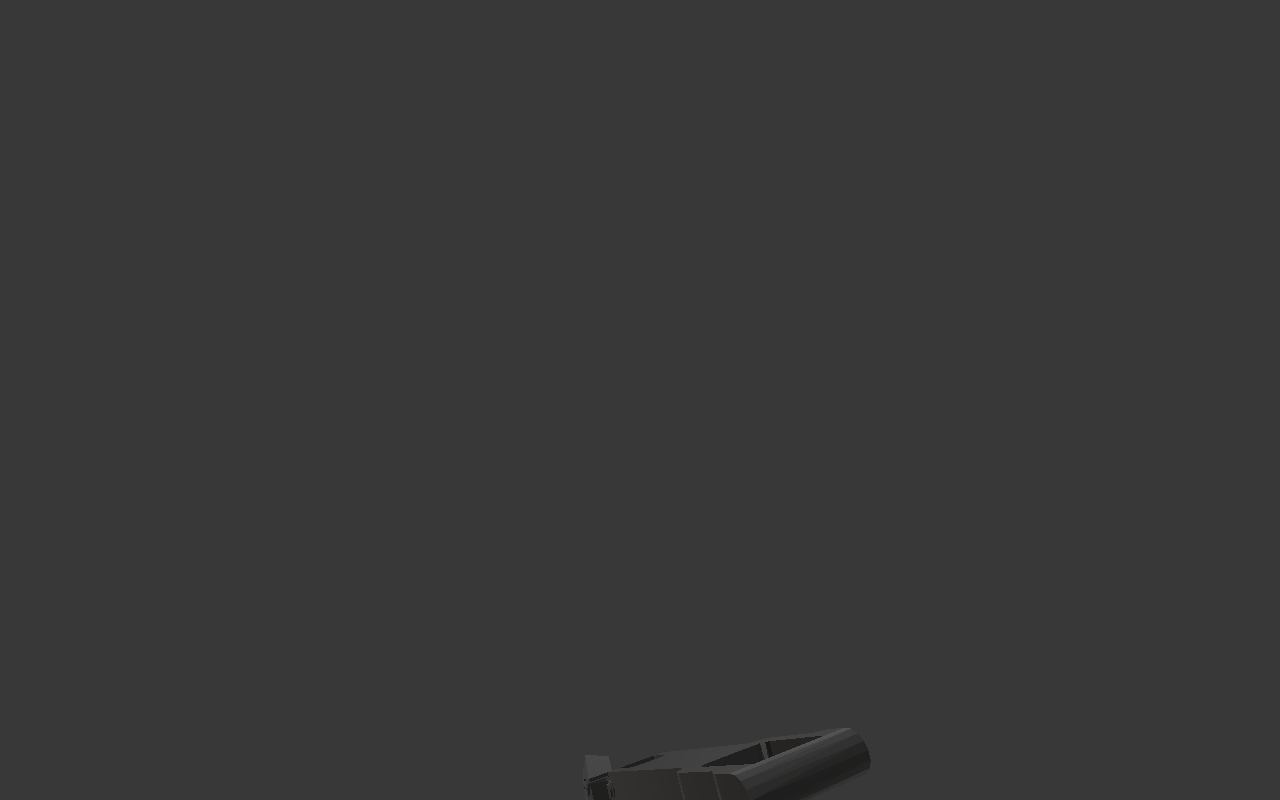
Objects in the scene:
water bottle
apple
apple
orange
plate
glass
honey jar
jam jar
cereal box